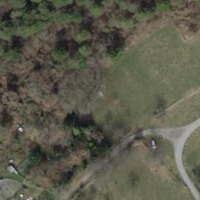
EUNIS habitat code: 24
Species observed at this site:
Chelidonium majus